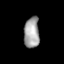
Tissue: lung
Cell type: Fibroblasts
Senescence score: 0.5442
Nuclear area (px): 467
Mean DAPI intensity: 161.852